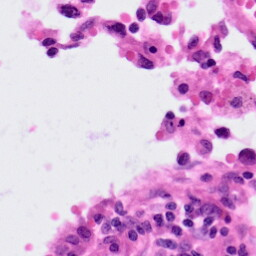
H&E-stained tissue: Lung